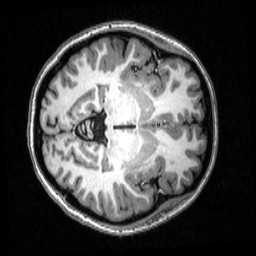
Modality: T1w
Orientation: axial
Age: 21
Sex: female
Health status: healthy
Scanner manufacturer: siemens
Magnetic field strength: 3 T
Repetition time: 2.53 s
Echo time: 0.00339 s